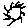
Label: sun